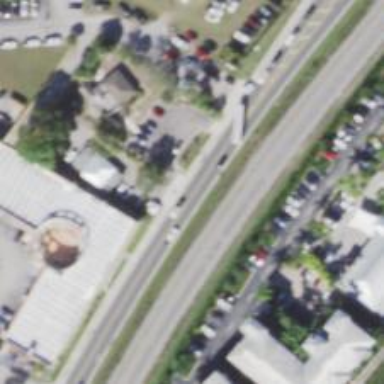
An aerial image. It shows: Tertiary road with asphalt surface and sidewalk on the left side.